Interaction volume radius: 5 \u00c5
Interaction volume height: 10 \u00c5
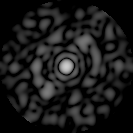
Disorder parameter: 0.725